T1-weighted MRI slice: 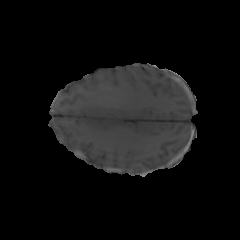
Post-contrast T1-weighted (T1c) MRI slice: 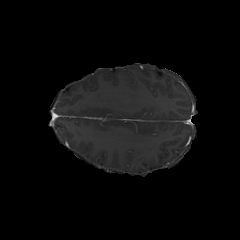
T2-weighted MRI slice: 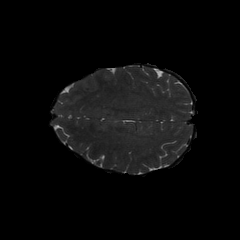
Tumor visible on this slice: no